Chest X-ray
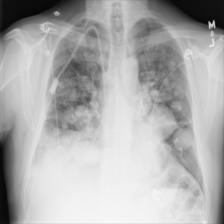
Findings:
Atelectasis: negative
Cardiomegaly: negative
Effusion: negative
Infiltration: negative
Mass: positive
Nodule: negative
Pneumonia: negative
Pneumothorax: negative
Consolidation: negative
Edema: negative
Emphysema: negative
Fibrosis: negative
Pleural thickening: negative
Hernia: negative